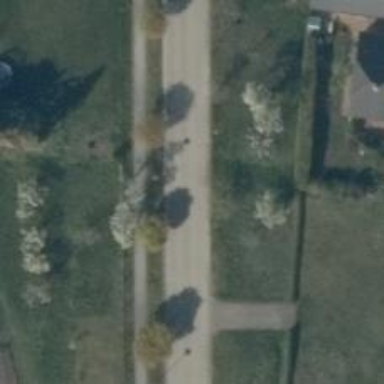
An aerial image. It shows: Asphalt road in living street.